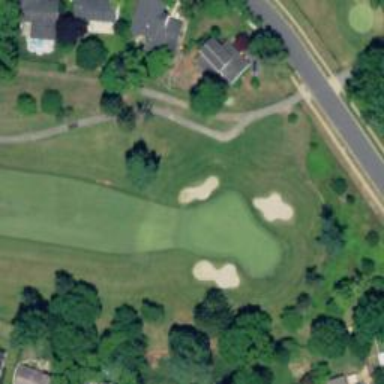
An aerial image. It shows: Well-maintained path in golf course.